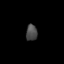
Tissue: lung
Cell type: Epithelial cells
Senescence score: 0.2437
Nuclear area (px): 178
Mean DAPI intensity: 74.399